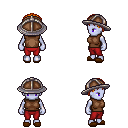
a pixel art fantasy rpg character, female body template, dark elf, purple skin, brown sleeveless shirt, red pants, light blonde plain hairstyle, chain helm, brown slippers, four views (front, back, left, right), 2x2 character sprite sheet, small pixel art, hard edges, no anti-aliasing